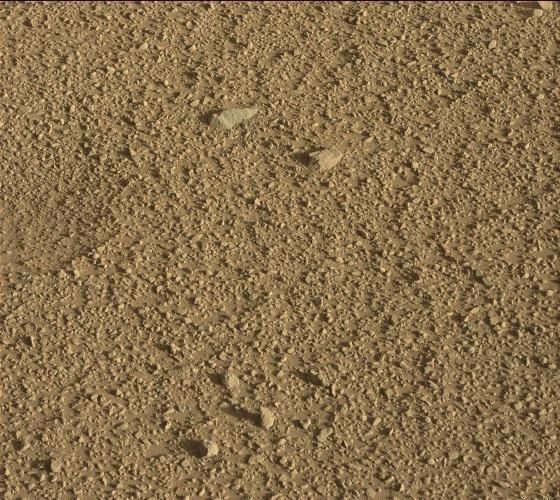
Terrain classes present: Gravel / Sand / Soil, Rock, Shadow